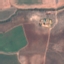
Land use / land cover class: PermanentCrop